Interaction volume radius: 5 \u00c5
Interaction volume height: 35 \u00c5
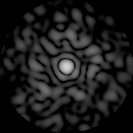
Disorder parameter: 0.8702